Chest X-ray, AP view. Patient: 39 years old, sex F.
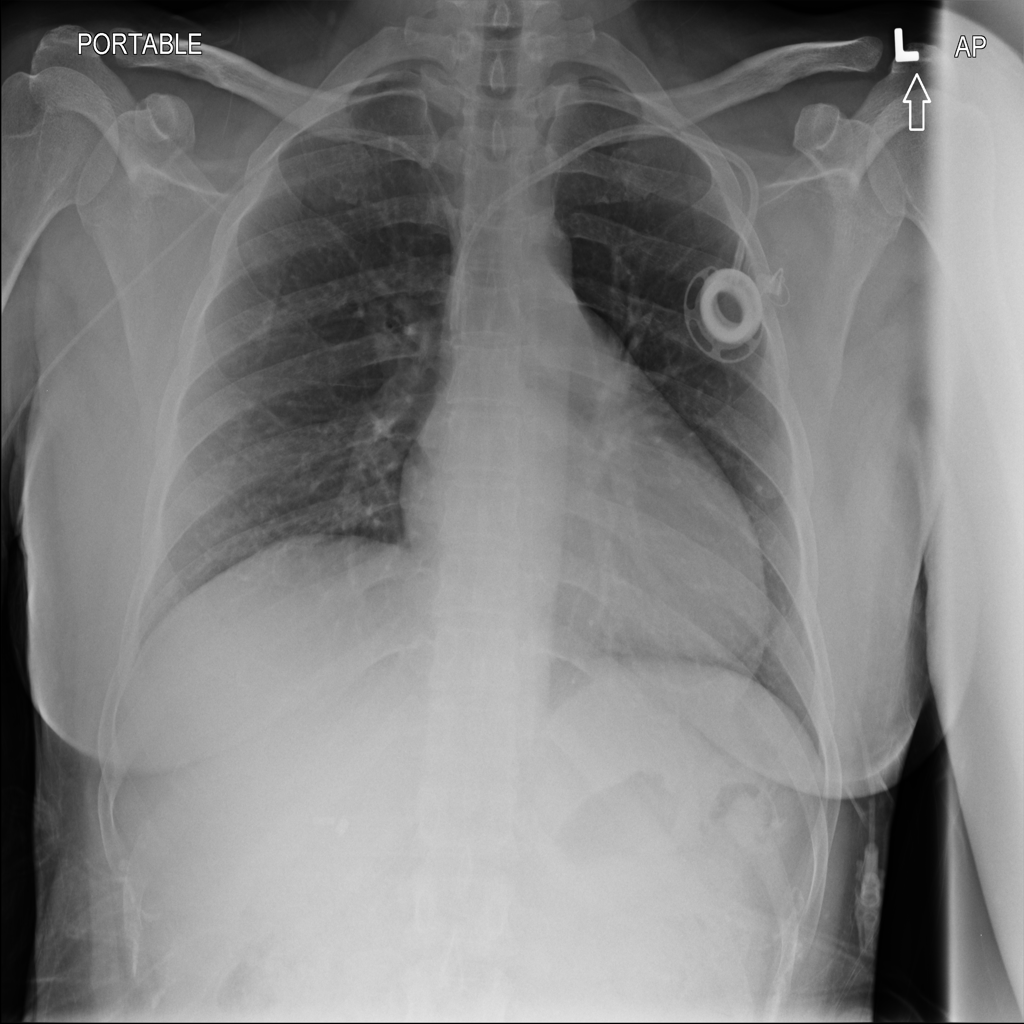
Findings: No Finding